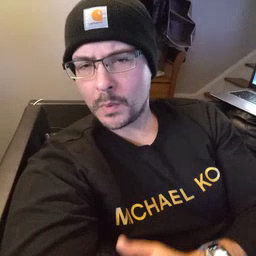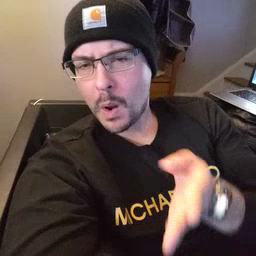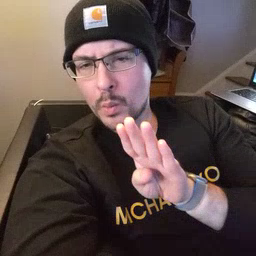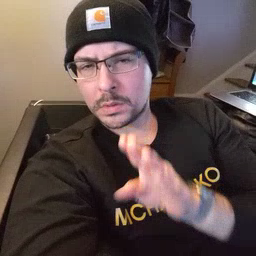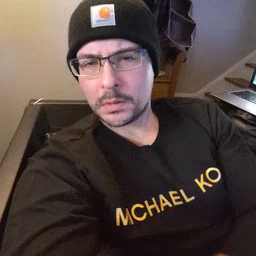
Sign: close